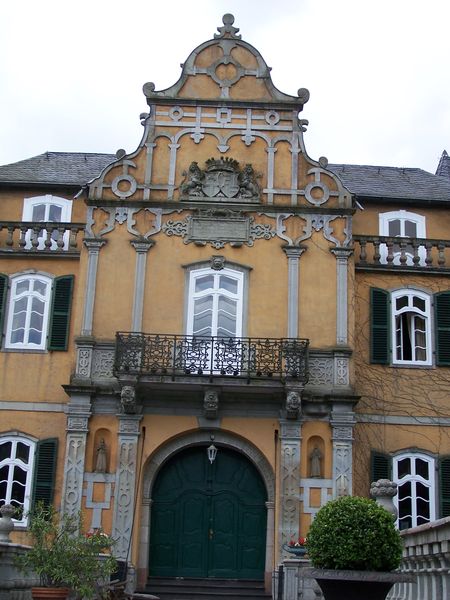
Titel: Schloss Frens in Bergheim (Herrenhaus im 14./15. Jh. errichtet, Bauveränderungen im 18. Jh unter Graf Beissel von Gymnich)
Standort: Bergheim, Quadrath-Ichendorf (EU - D - NRW)
Schlagwörter: bäume, gelb, grün, ausschnitt, fenster, grau, lampe, schmuck, tür, gebäude, haus, schloss, zaun, ornament, architektur, barock, busch, gitter, pflanzen, renaissance, rosa, fensterläden, balkon, fassade, giebel, pilaster, figuren, rundbogen, treppe, jugendstil, detail, ornamente, verzierung, geländer, tor, foto, schmiedeeisen, sprossen, balustrade, rathaus, kapitell, portal, wappen, rau, skulpturen, voluten, lisenen, baluster, buchsbaum, blakon, nrw